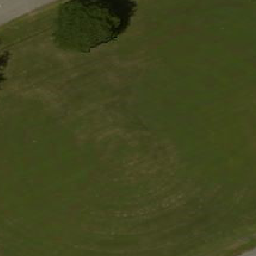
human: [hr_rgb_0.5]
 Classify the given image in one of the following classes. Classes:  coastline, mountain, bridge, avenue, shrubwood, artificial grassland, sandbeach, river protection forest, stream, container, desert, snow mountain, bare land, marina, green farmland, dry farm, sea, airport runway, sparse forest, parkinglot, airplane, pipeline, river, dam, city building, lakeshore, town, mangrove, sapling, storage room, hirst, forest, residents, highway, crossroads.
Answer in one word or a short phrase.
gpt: artificial grassland